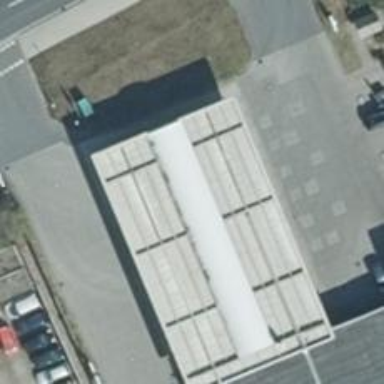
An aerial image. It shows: Kiosk located at fuel station that offers compressed natural gas (CNG).